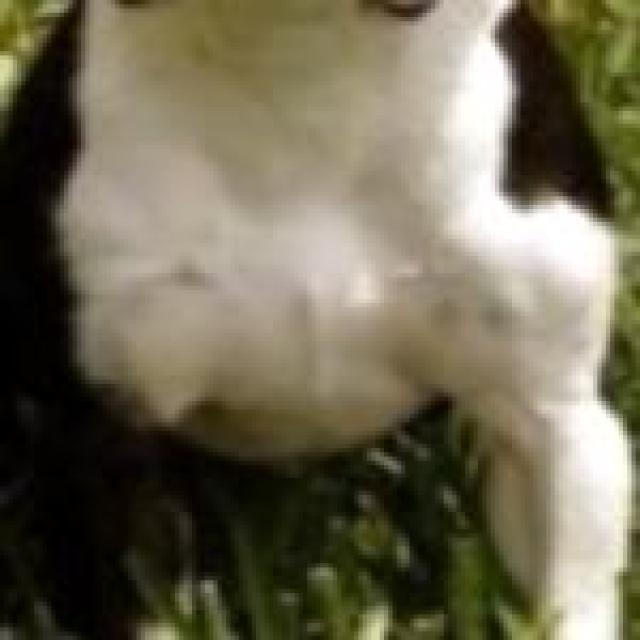
Healthy canine skin — no visible lesions, inflammation, or abnormalities. The skin and coat appear normal.